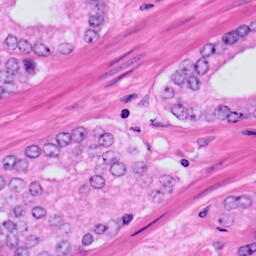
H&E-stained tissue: Prostate